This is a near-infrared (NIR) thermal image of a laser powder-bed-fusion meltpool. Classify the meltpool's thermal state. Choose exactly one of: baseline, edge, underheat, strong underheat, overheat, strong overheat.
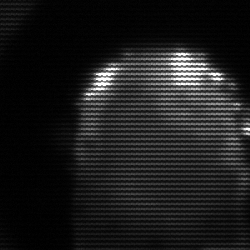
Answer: baseline